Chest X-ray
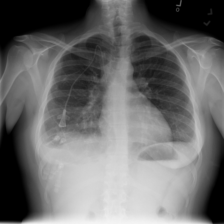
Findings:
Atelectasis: negative
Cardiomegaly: negative
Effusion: negative
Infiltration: positive
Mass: negative
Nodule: positive
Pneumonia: negative
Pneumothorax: negative
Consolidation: negative
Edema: negative
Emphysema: negative
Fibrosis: negative
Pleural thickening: negative
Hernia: negative